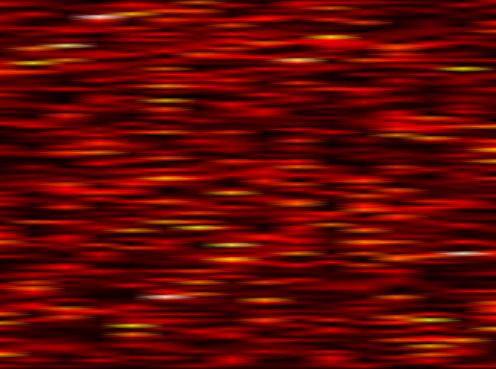
Label: WOLA